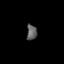
Tissue: lung
Cell type: Epithelial cells
Senescence score: 0.2438
Nuclear area (px): 152
Mean DAPI intensity: 95.921